七年级 · 算术
如图所示, 一只蚂蚁从点 $\mathrm{A}$ 沿数轴向右直爬 3 个单位长度到达点 $\mathrm{B}$, 点 $\mathrm{A}$ 表示数 $-\frac{3}{2}$, 设点 $\mathrm{B}$所表示的数为 $m$.

(1) 求 $\mathrm{m}$ 的值;

(2) 求 $|m-1|+(-m)^{3}$ 的值.
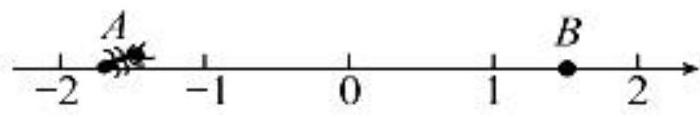
答案: (1) 解: 由于蚂蚁向右爬行了 3 个单位到达 $\mathrm{B}$ 点,所以点 $\mathrm{B}$ 表示的数为 $-\frac{3}{2}+3$,故 $\mathrm{m}=\frac{3}{2}$.

(2) 解: 把 $m$ 的值代入式子, 得 $|\mathrm{m}-1|+(-\mathrm{m})^{3}=\left|\frac{3}{2}-1\right|+\left(-\frac{3}{2}\right)^{3}=\frac{1}{2}-\frac{27}{8}=-\frac{23}{8}$.